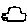
Label: car